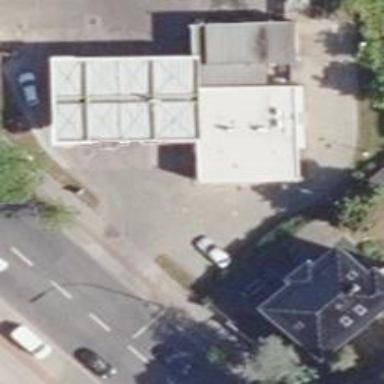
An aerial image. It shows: Fuel station.